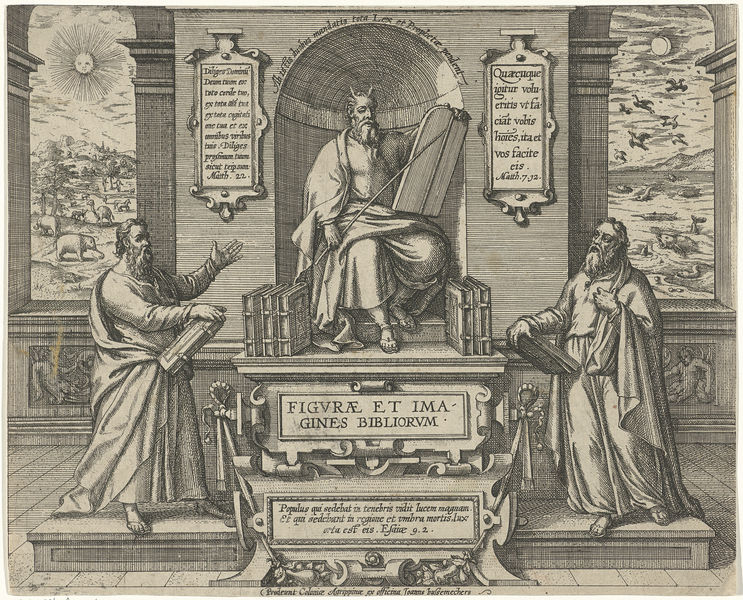
Titel: Mozes met de wet in het gezelschap van twee profeten
Künstler: Symon Novelanus
Standort: Amsterdam
Institution: Rijksmuseum
Schlagwörter: landschaft, männer, bibel, fünf, schrift, bücher, sitz, tafel, inschrift, nische, moses, druck, stich, text, latein, fester, sintflut